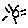
Label: sun